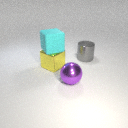
large yellow metal cube in front of large gray metal cylinder